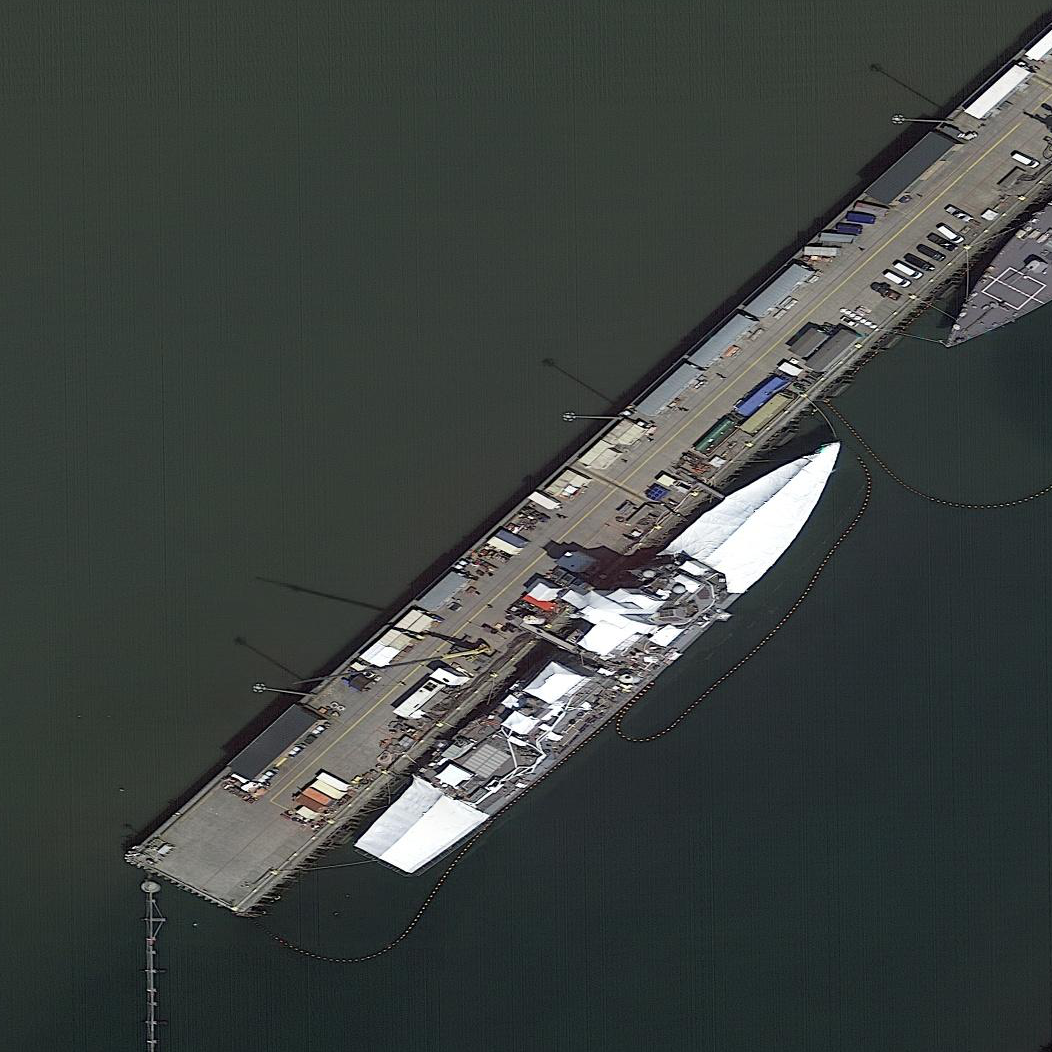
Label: destroyer